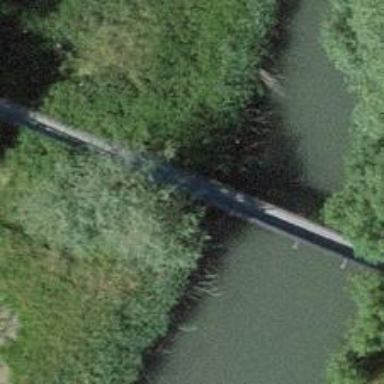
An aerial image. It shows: Path on bridge.